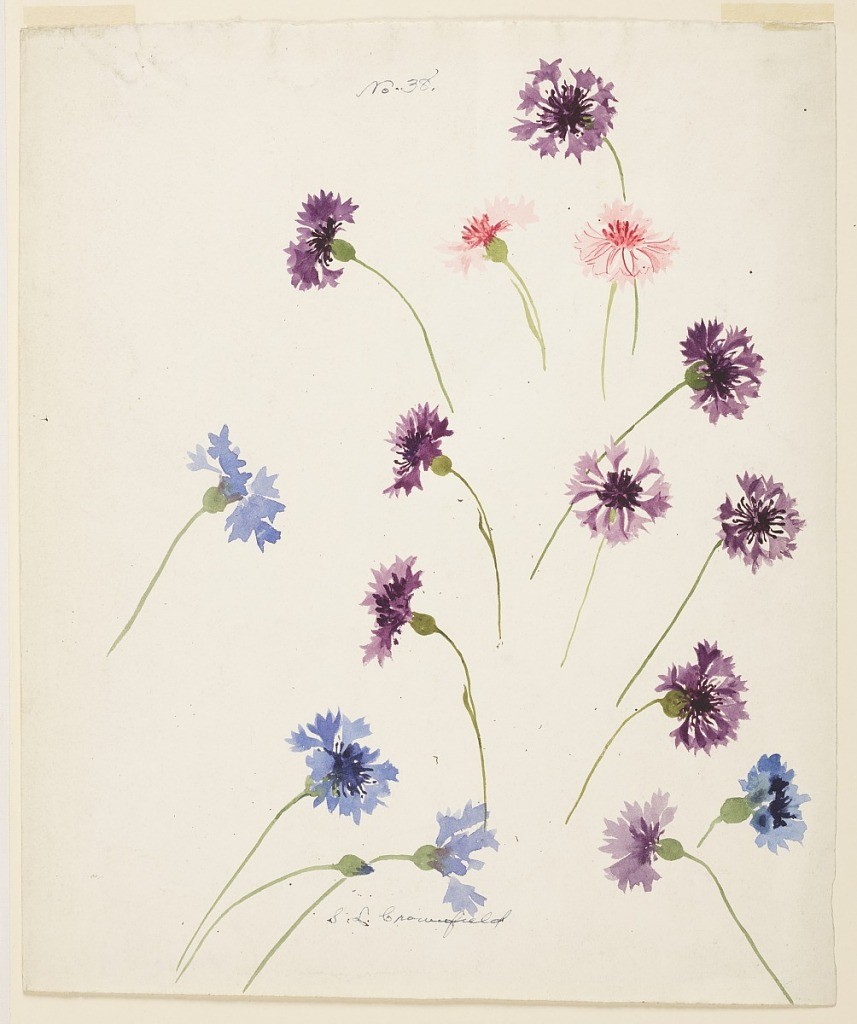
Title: Study of Cornflowers
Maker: Sophia L. Crownfield, American, 1862–1929
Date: late 19th century
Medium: Brush and watercolor on white paper
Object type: Drawing
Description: Vertical sheet depicting blue, violet, and pink cornflowers.